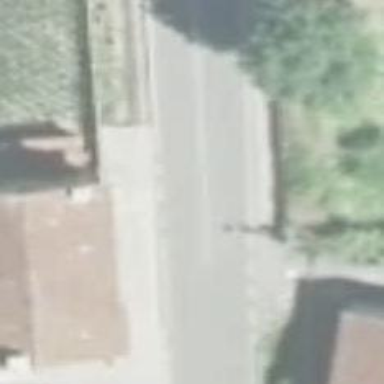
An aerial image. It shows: Marked crossing on footway with clear markings.